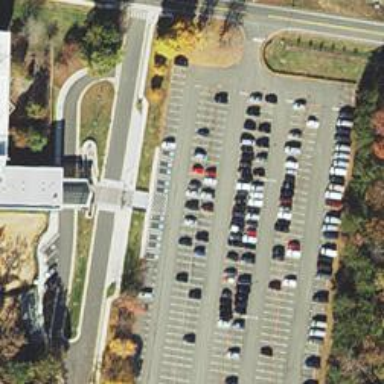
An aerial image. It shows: Parking space.